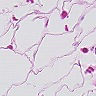
Metastatic tissue present: no